Interaction volume radius: 10 \u00c5
Interaction volume height: 10 \u00c5
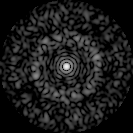
Disorder parameter: 0.8605